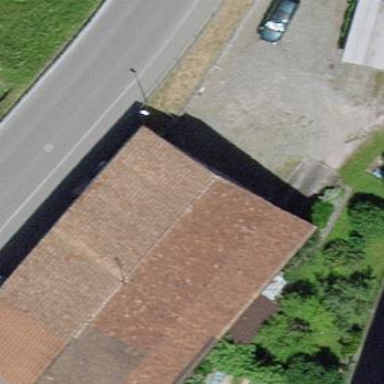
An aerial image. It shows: Warehouse building.